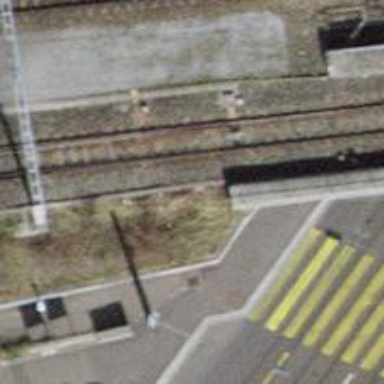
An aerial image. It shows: Railway bridge with electrified tracks and single rail.